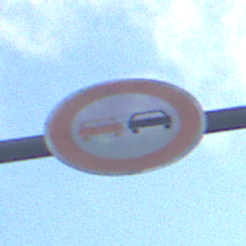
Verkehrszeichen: Ueberholverbot
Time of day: SunriseSunset
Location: Outdoor (Urban)
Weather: PartlyCloudy
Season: NotSpecified
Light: Natural